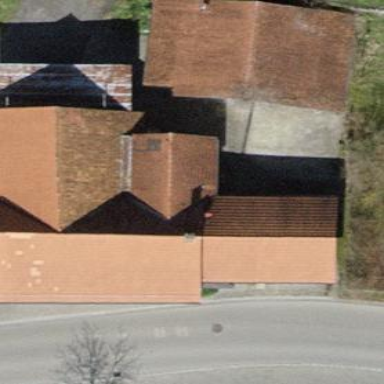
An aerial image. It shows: Gabled roof farm building.